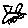
Label: hexagon